Interaction volume radius: 5 \u00c5
Interaction volume height: 10 \u00c5
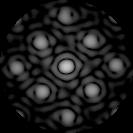
Disorder parameter: 0.1381